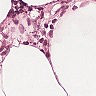
Metastatic tissue present: no